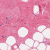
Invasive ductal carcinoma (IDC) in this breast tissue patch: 0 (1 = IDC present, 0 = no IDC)